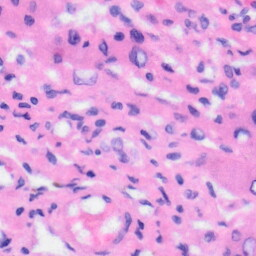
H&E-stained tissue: Liver